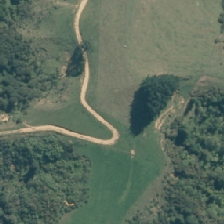
Land cover: low_producing_grassland